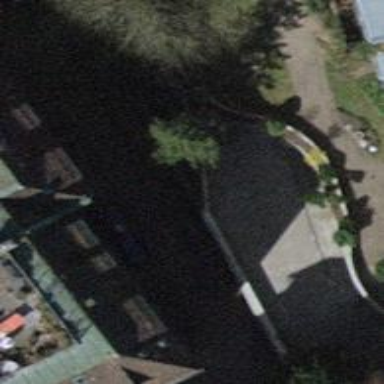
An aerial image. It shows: Parking entrance.